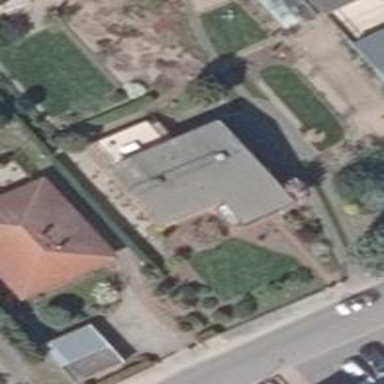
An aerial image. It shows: Detached building.